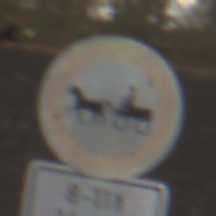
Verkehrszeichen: VerbotGespannfuhrwerke
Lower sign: ZeitangabenOhneBeschraenkungAufWochentage2
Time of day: MorningAfternoon
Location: Outdoor (Nature)
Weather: Overcast
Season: NotSpecified
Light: Natural